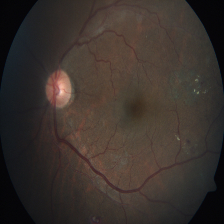
Diabetic retinopathy grade: Severe